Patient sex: M
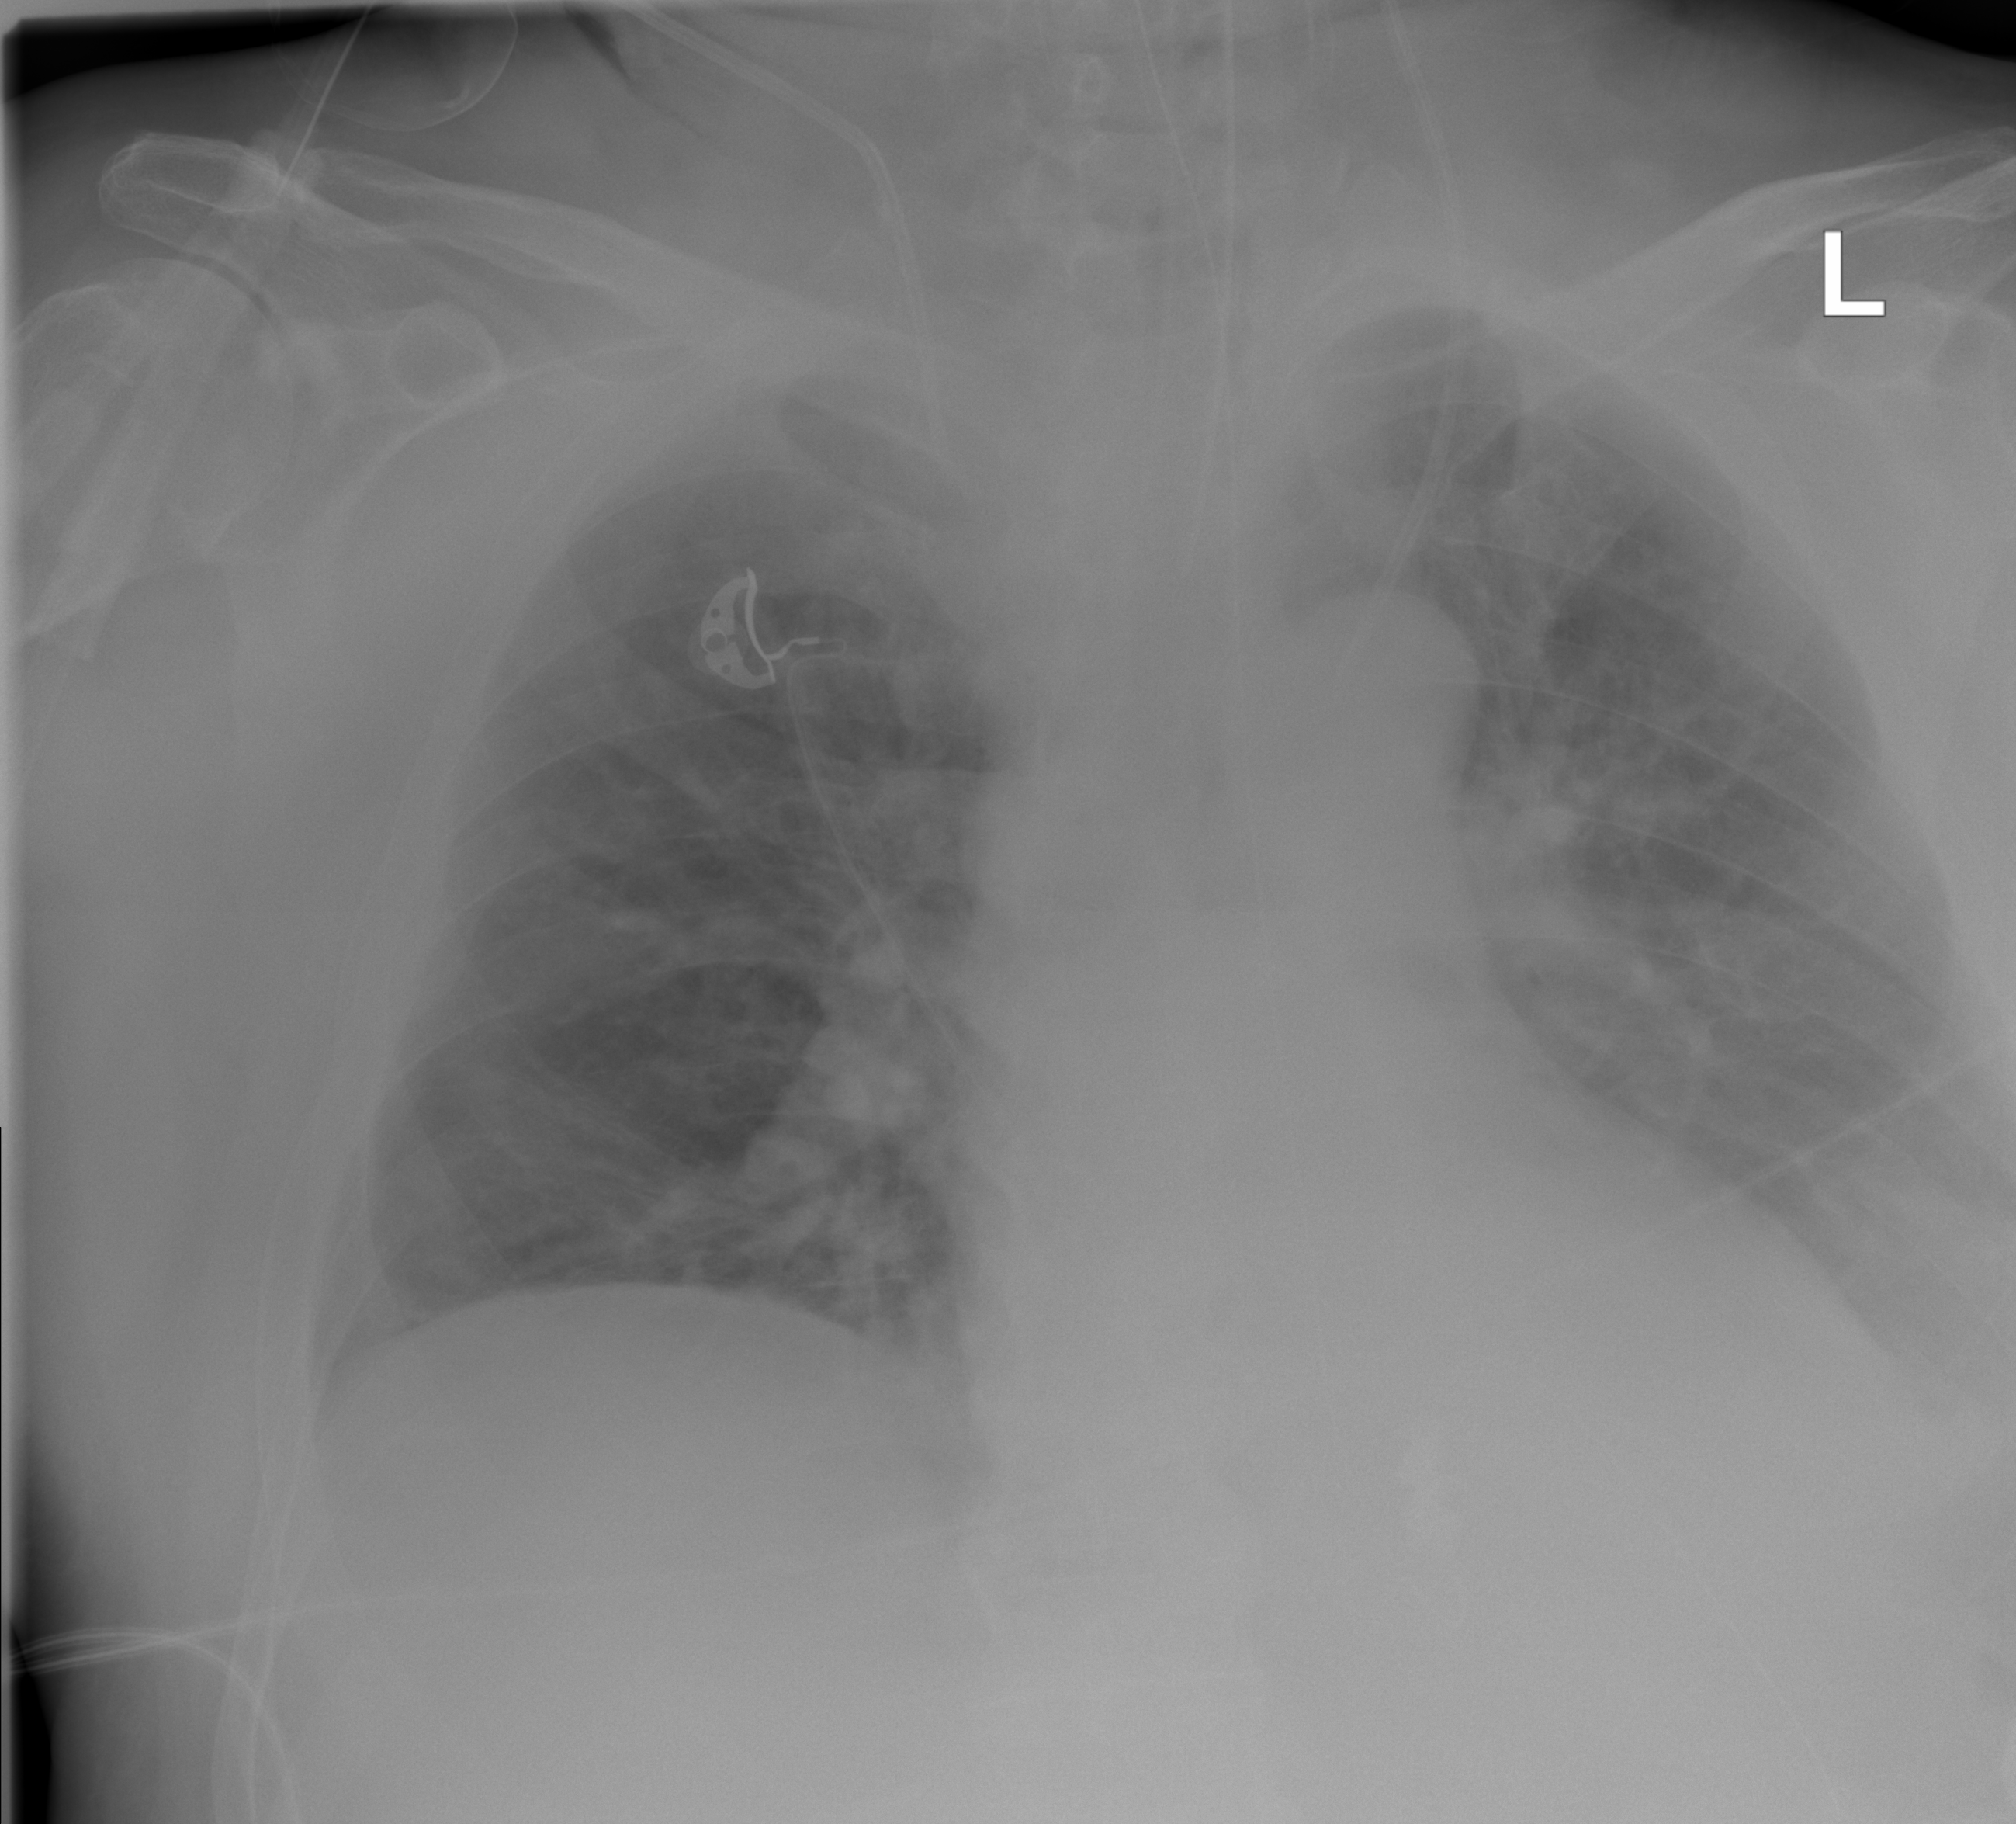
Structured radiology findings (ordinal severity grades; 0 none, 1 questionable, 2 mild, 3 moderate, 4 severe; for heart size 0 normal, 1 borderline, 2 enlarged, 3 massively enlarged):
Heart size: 1
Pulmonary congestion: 0
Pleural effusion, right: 0
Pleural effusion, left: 2
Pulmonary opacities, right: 0
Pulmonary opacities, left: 2
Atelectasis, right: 2
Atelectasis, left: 2